Field crop: tomato
Growth stage: 1
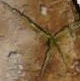
Species: cyperus